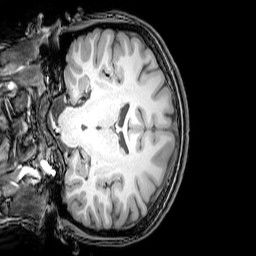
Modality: T1w
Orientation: coronal
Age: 22
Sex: female
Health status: healthy
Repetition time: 0.081 s
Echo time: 0.037 s